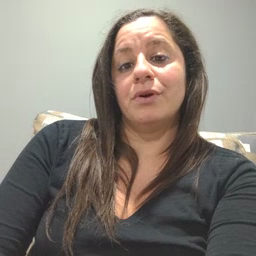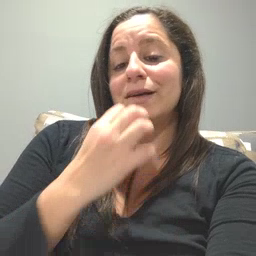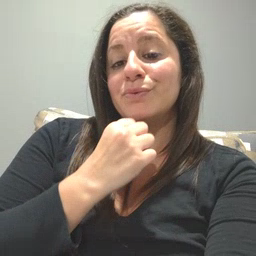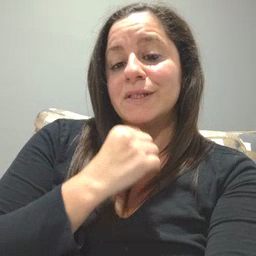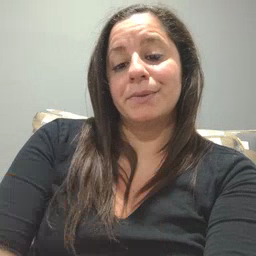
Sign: underwear